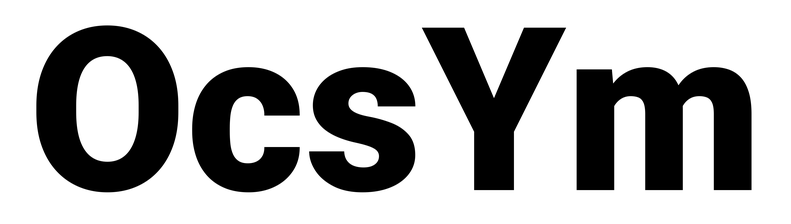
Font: Roboto_Black